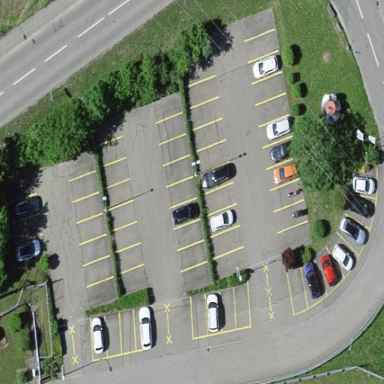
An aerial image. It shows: Parking area with asphalt surface.